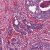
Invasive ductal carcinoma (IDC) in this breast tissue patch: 0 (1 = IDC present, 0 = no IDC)